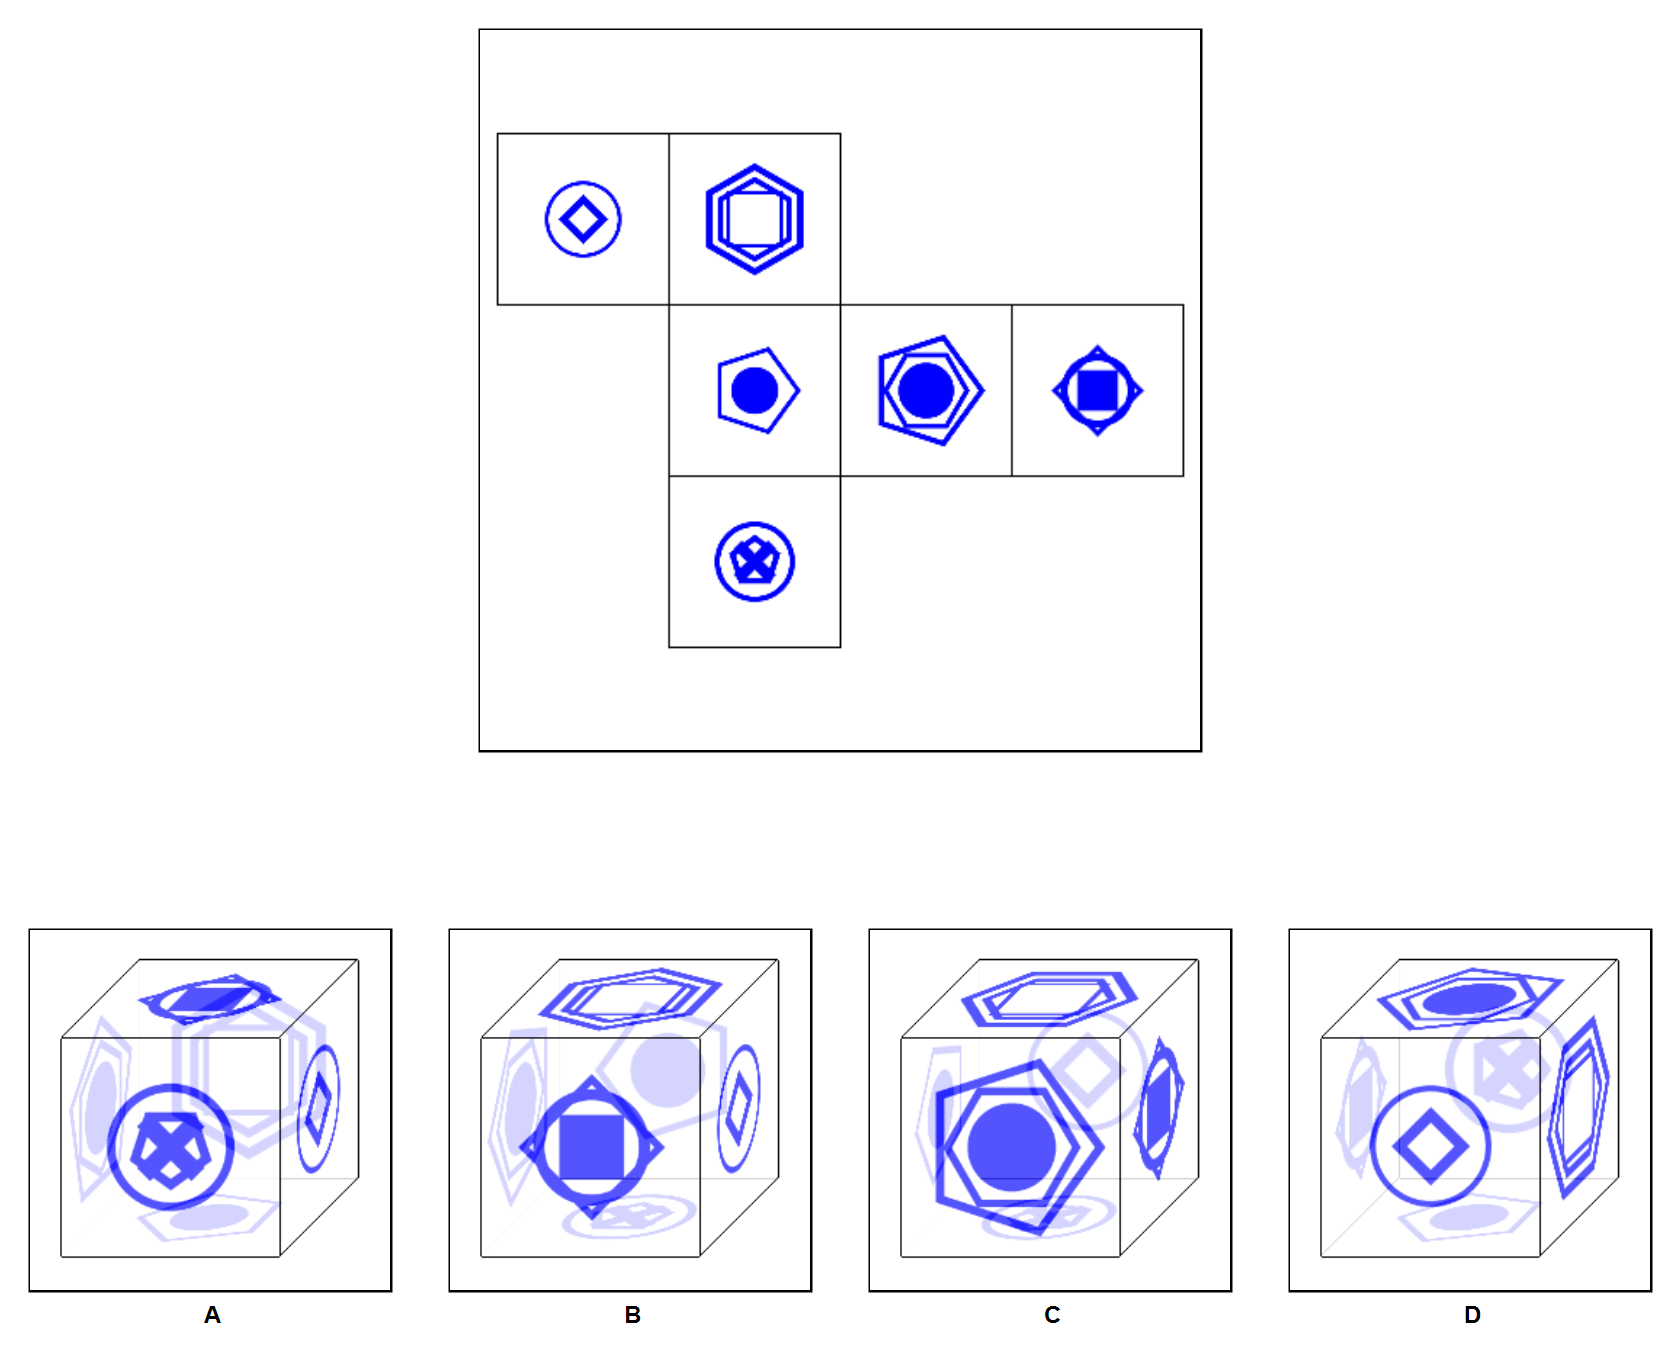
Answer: D